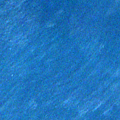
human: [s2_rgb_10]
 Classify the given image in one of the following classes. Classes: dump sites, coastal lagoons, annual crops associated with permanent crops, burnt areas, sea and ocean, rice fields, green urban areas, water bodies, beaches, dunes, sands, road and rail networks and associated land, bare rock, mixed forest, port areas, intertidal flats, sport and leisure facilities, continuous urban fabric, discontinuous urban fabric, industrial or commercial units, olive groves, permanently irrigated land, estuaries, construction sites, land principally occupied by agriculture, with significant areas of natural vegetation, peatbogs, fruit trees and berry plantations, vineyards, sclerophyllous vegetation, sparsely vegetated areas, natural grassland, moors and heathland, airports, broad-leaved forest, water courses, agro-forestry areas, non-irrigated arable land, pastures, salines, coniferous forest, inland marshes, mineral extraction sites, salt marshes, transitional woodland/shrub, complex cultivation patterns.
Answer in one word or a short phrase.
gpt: sea and ocean